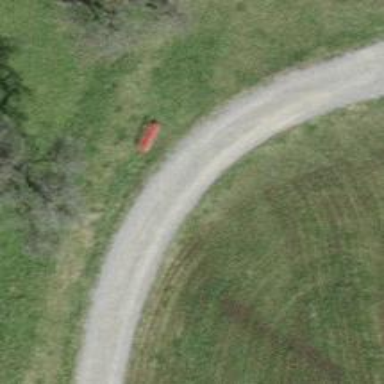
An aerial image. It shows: Red bench.